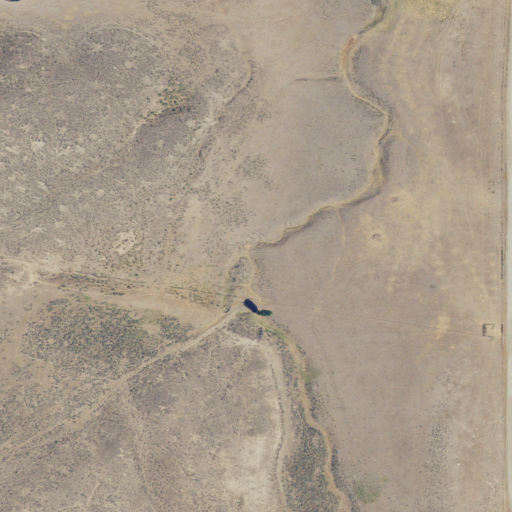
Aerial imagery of valley in Oregon named White Swan Gulch containing shrub and grassland